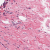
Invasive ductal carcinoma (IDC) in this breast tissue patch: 0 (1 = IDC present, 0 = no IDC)